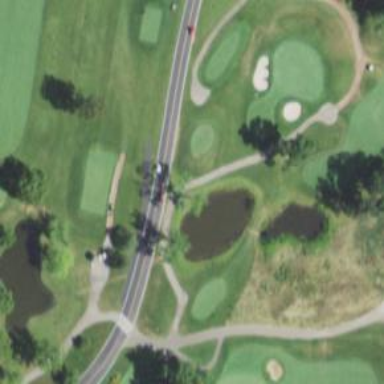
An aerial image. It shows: Path for golf carts.